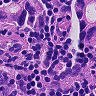
Metastatic tissue present: yes